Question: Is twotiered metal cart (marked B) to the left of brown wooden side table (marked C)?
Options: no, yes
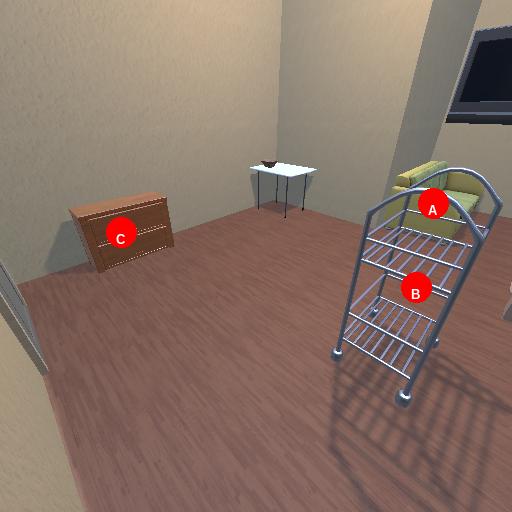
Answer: no